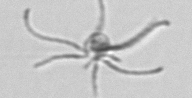
Label: Ophiaster